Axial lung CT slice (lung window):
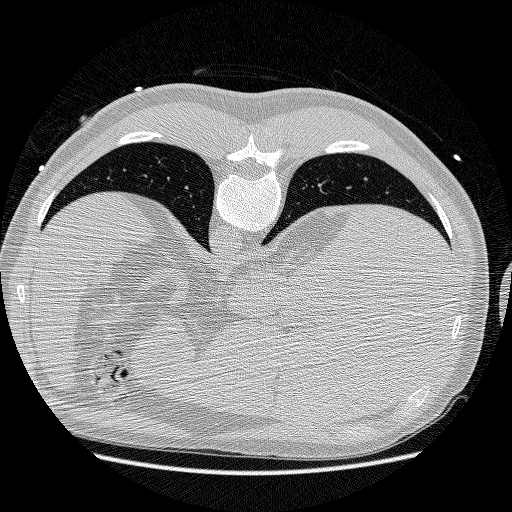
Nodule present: no